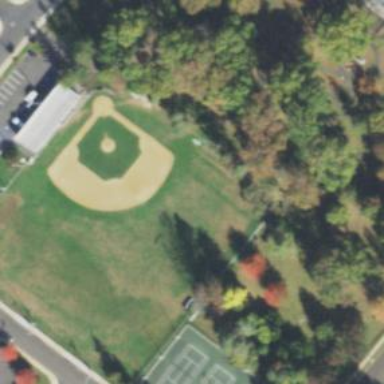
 and memorial honoring deceased war veterans."